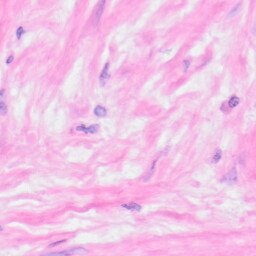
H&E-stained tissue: Kidney